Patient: sex M, age 63
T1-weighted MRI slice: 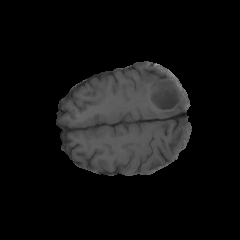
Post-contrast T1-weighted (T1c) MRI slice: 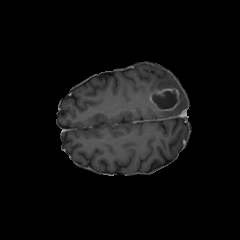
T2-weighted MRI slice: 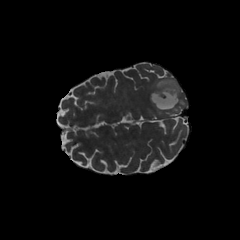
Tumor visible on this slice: yes
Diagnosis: Glioblastoma, IDH-wildtype
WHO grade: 4